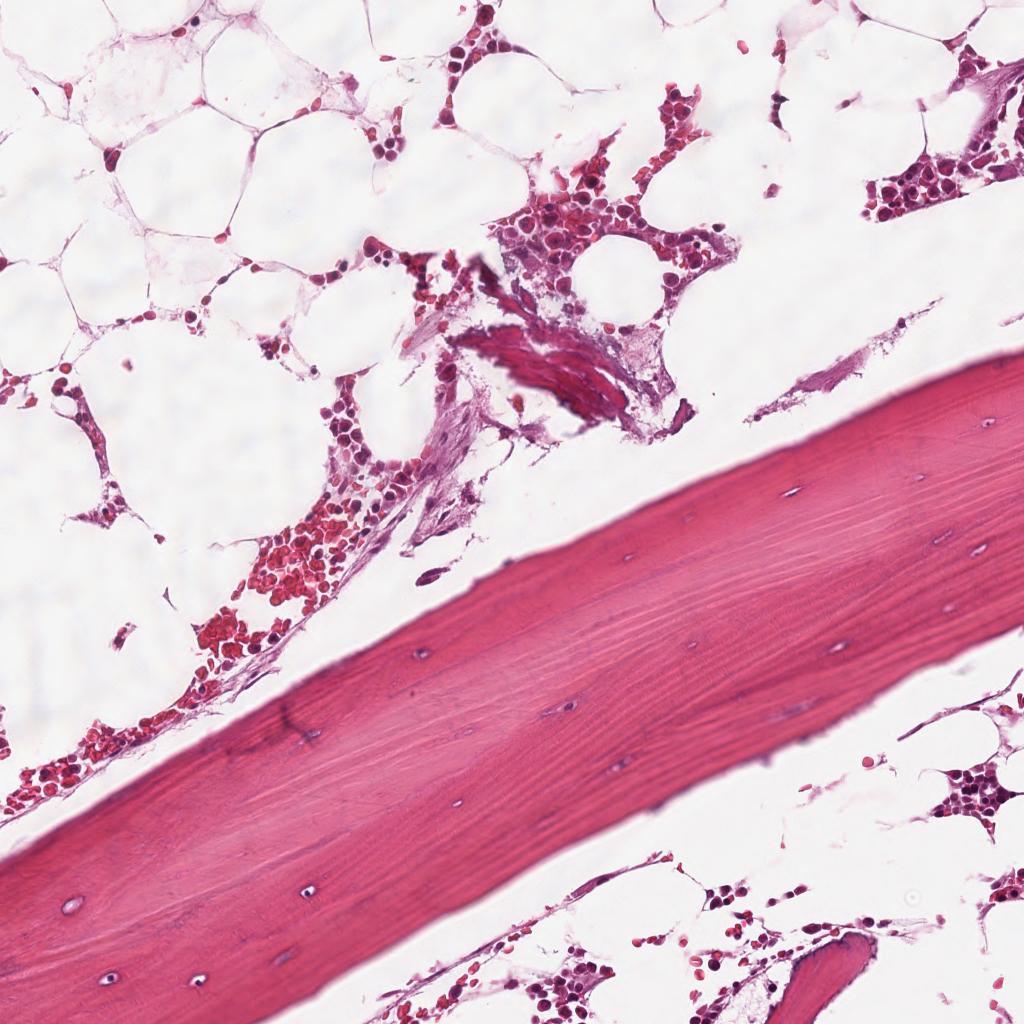
Label: Non-Tumor